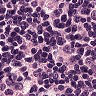
Metastatic tissue present: yes